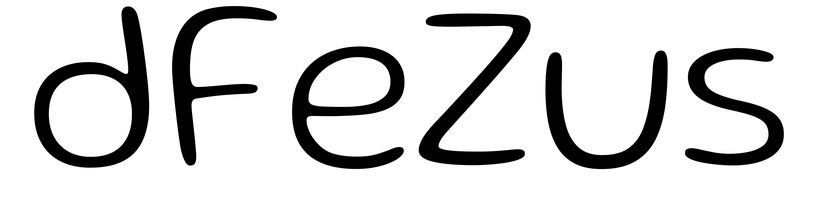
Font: Gluten_ExtraLight